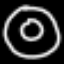
Label: donut